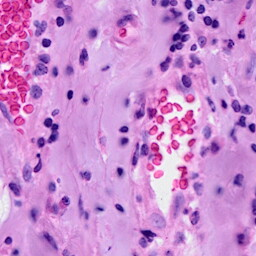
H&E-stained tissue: Breast